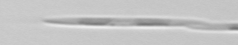
Label: Pseudo-nitzschia